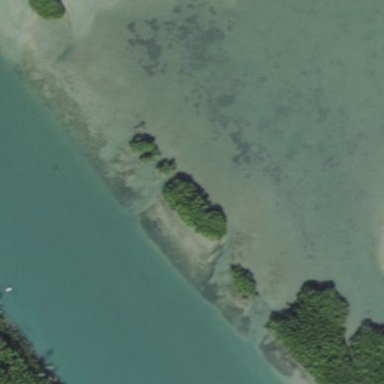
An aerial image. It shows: Islet.